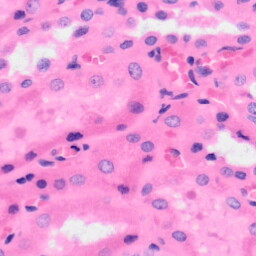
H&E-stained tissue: Kidney